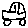
Label: car